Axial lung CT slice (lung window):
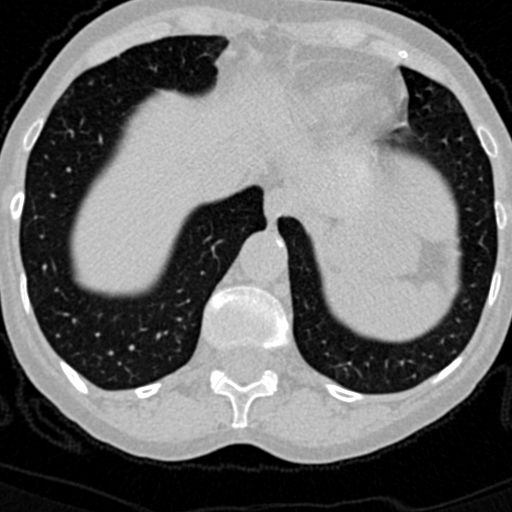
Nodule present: no